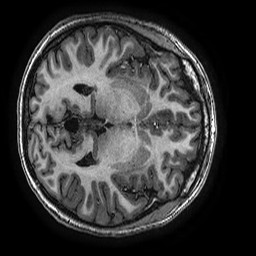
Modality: T1w
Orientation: axial
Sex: female
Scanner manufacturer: ge
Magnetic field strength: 3 T
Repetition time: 0.007644 s
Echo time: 0.003468 s